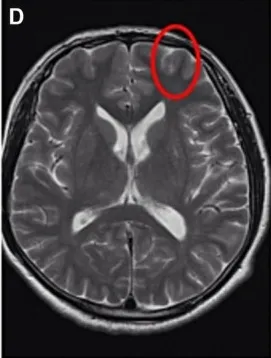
2023/3/26.
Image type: radiology (mri)